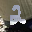
Label: 2